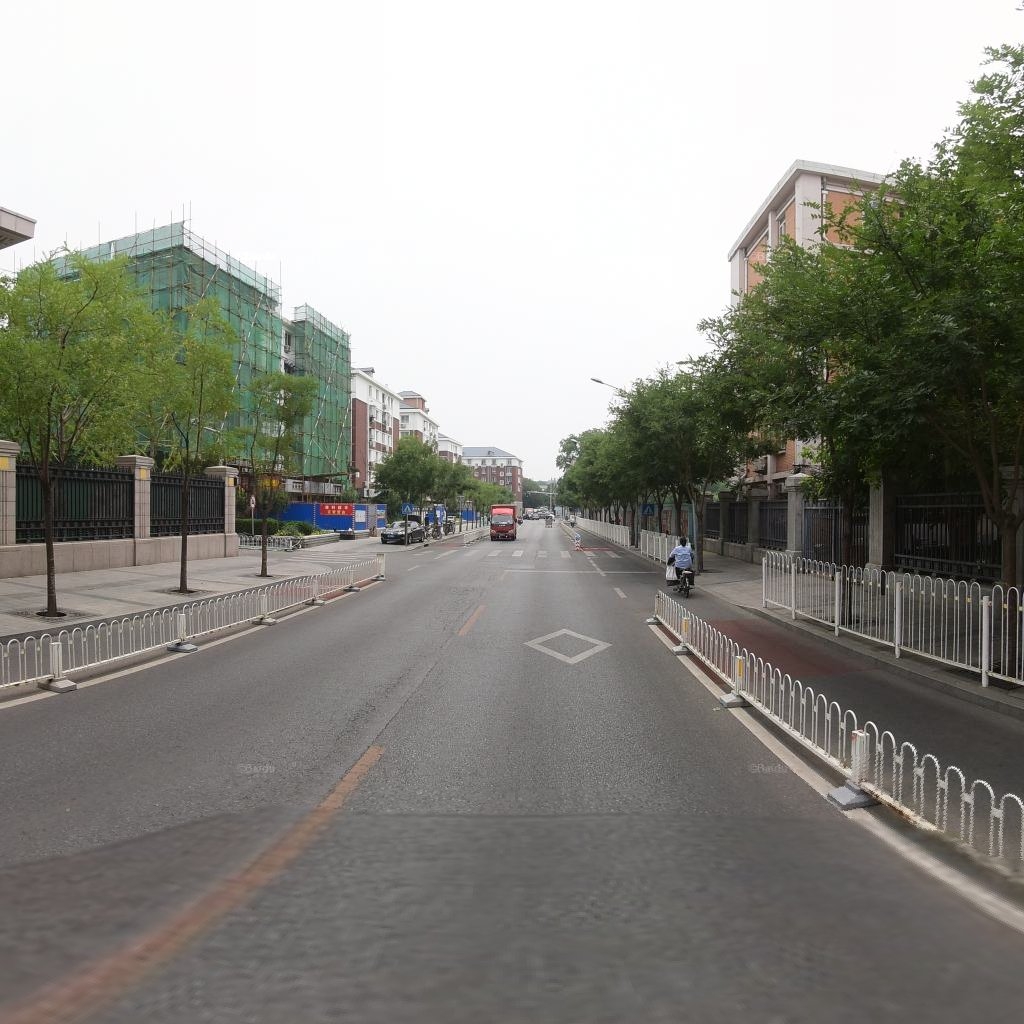
Region: Xicheng
Road damage annotations: longitudinal crack